Aerial crown-view tile of a tropical tree (Barro Colorado Island, Panama), acquired 20250616:
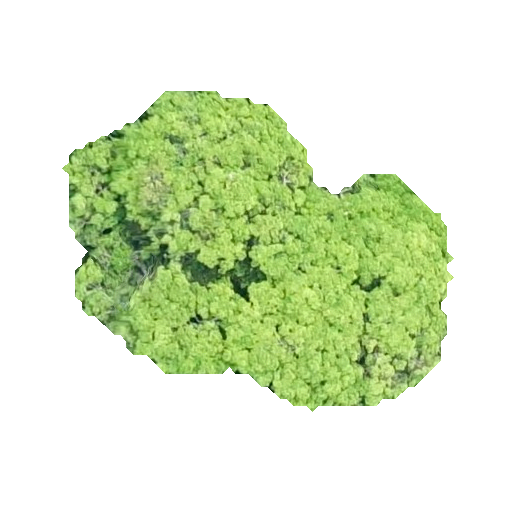
Species: Handroanthus guayacan
GBIF accepted scientific name: Handroanthus guayacan
Crown area: 125.751 m²